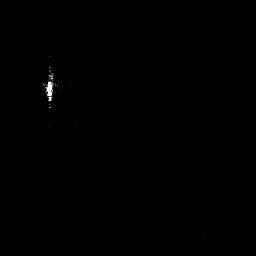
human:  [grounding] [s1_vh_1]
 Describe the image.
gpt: In the satellite image, there is  <ref>1 small ship </ref> <box>[[16, 30, 21, 39, 0]]</box> located at left.